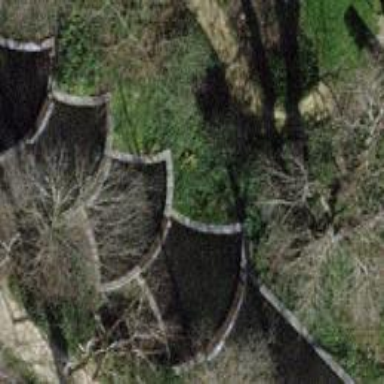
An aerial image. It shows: Retaining wall.